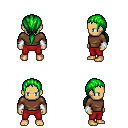
a pixel art fantasy rpg character, male body template, human, tanned skin, brown long-sleeve shirt, red pants, green ponytail hairstyle, white cloth bracers, four views (front, back, left, right), 2x2 character sprite sheet, small pixel art, hard edges, no anti-aliasing